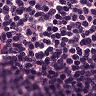
Metastatic tissue present: no